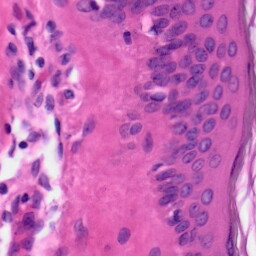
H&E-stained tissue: Skin